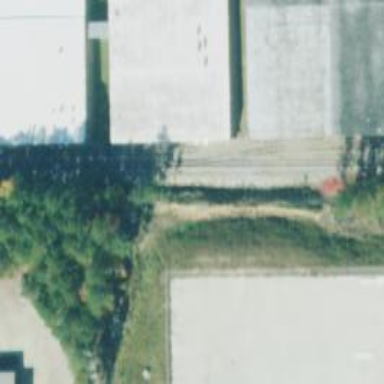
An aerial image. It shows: Abandoned railway spur.